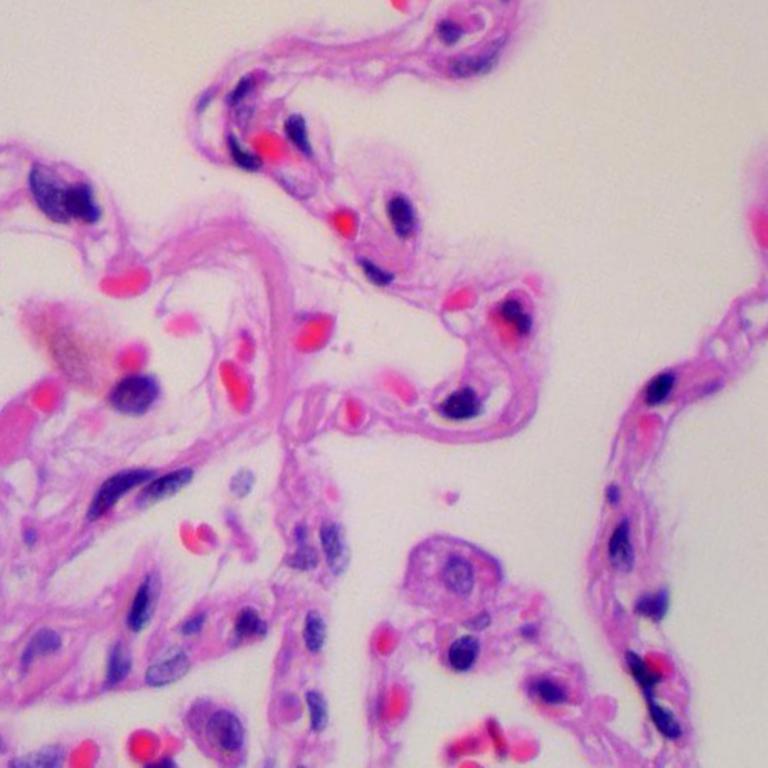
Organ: lung
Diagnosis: benign